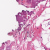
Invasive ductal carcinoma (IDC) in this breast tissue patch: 0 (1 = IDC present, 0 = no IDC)